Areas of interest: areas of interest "Car Dealership"
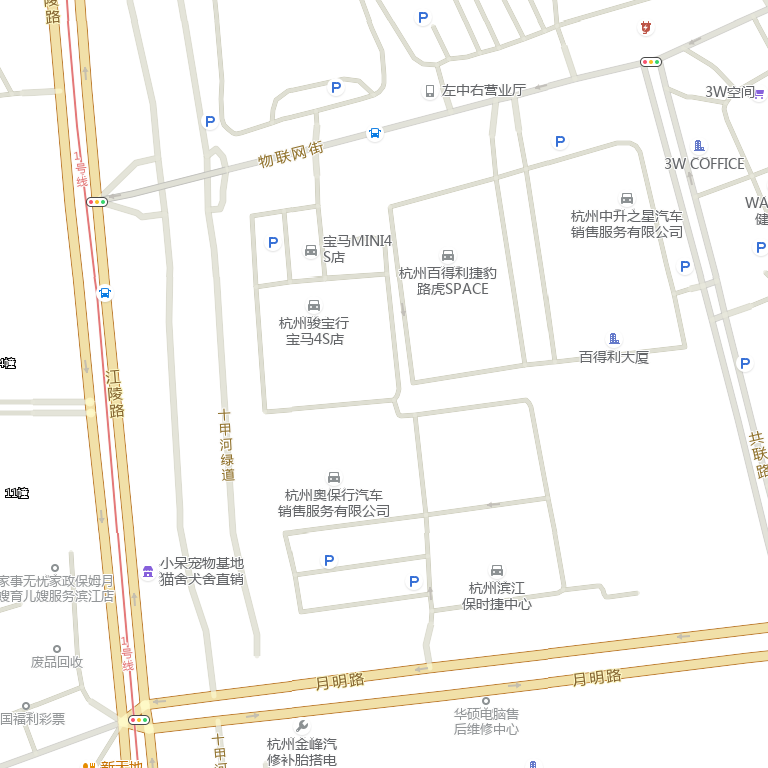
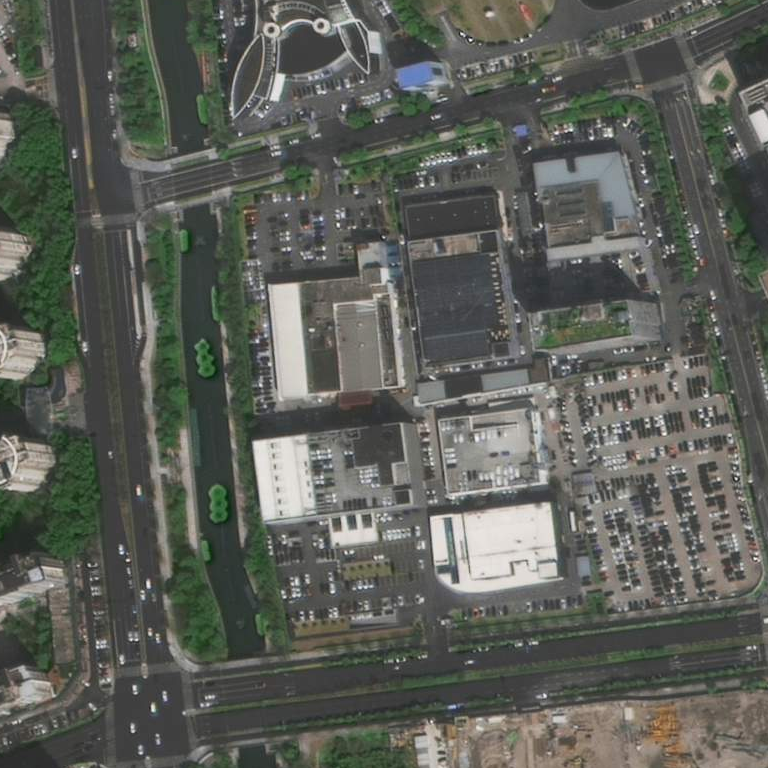